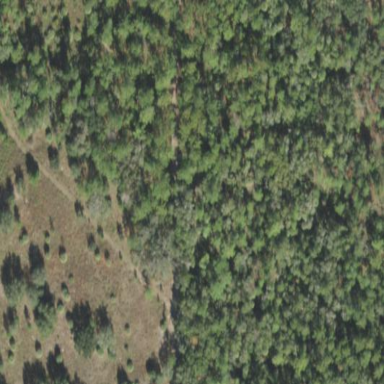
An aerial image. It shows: Mixed woodland area with various types of leaves.